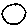
Label: circle